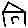
Label: house